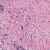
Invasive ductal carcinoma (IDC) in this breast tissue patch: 1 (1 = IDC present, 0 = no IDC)